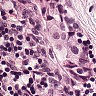
Metastatic tissue present: yes